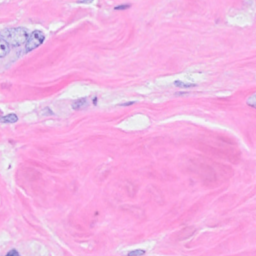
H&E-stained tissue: Breast